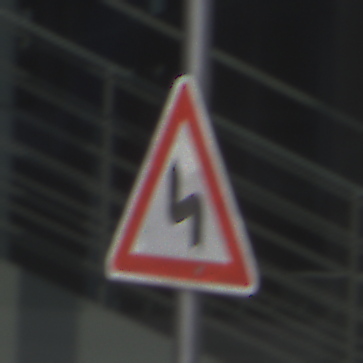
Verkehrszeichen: DoppelkurveZunaechstLinks
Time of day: MorningAfternoon
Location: Outdoor (Urban)
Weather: PartlyCloudy
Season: NotSpecified
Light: Natural